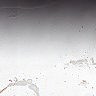
Metastatic tissue present: no